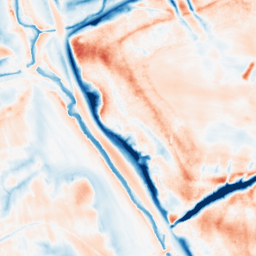
Category: multiscale
Decomposition family: dog_multiscale
Decomposition parameters: sigma_ratio: 1.6
n_scales: 6
base_sigma: 0.5
Upsampling method: sinc_hamming
Upsampling parameters: scale: 4
kernel_size: 8
Upsampling scale: 4